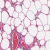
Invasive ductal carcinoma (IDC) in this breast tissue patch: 0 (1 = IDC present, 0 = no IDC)